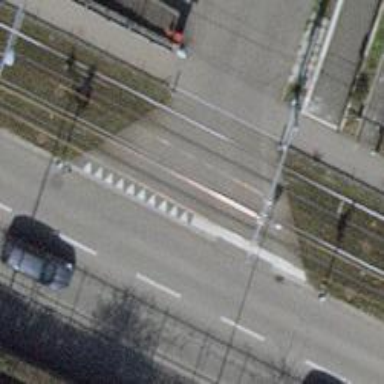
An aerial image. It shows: Road with traffic signals.